Question:
I have 3 time(0) column in 1 row. I want to calculate arrival-Time column automatically and this is result of the sum of 'Departure-Time + Duration'
'''
Departure-Time= 14:30:00
Duration: = 02:45:00
Arrival must be = 17:15:00
'''
is it possible with trigger or computed area method? thanks in advance
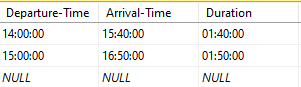
Answer: SQL Server does not support direct addition on 'time' values; however, you can use 'datediff' against '0' to find how many (of some interval - minutes, seconds, etc; choice depends on your required precision) to calculate the duration, and then 'dateadd' the same:
'''
declare @start time= '14:30:00', @duration time = '02:45:00';
declare @end time = dateadd(second, datediff(second, 0, @duration), @start);
select @end; -- 17:15:00.<PHONE>
'''